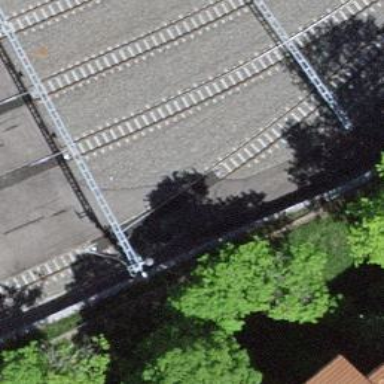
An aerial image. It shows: Narrow-gauge railway in service yard. The railway is electrified with contact line.